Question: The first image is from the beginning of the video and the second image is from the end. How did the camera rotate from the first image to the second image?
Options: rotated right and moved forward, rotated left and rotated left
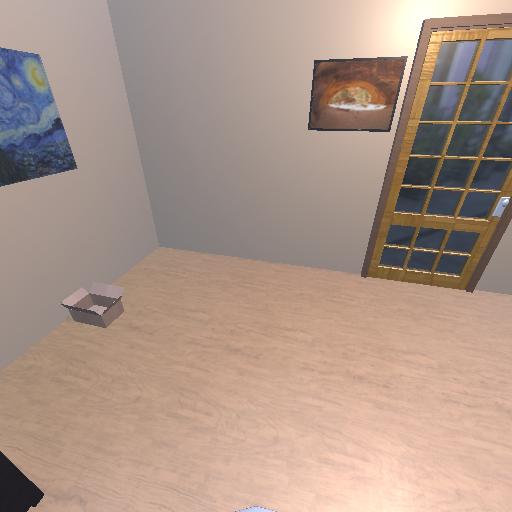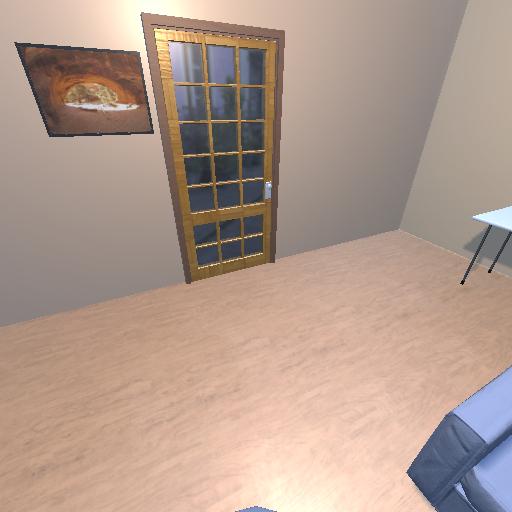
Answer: rotated right and moved forward